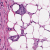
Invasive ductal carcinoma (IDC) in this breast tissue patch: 0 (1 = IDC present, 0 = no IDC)